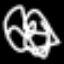
Label: squiggle